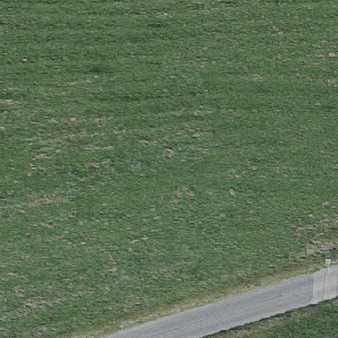
Label: other